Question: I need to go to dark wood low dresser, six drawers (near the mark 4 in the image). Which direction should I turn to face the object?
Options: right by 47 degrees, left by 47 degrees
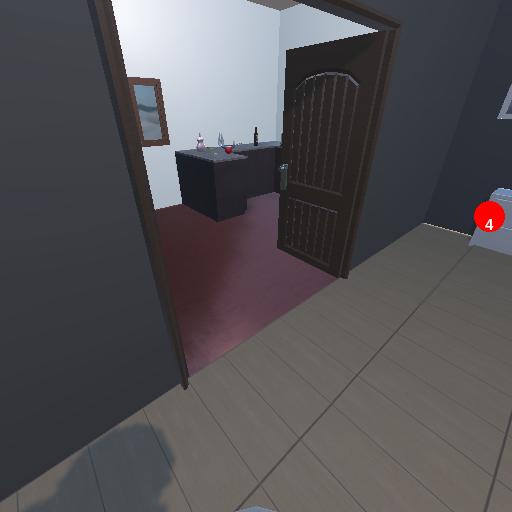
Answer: right by 47 degrees